RGB frame:
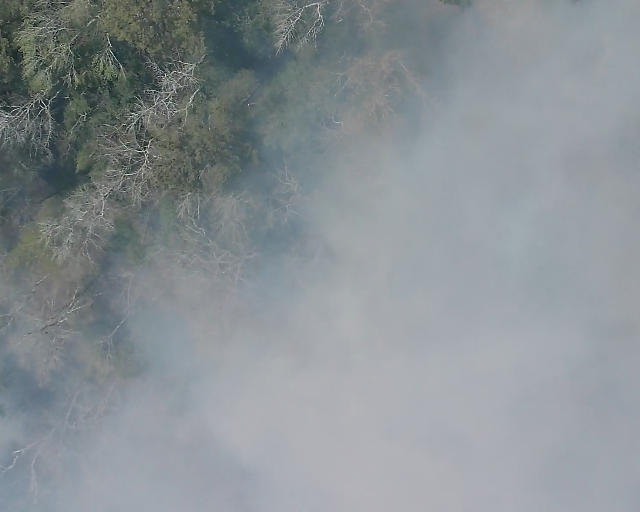
Thermal frame:
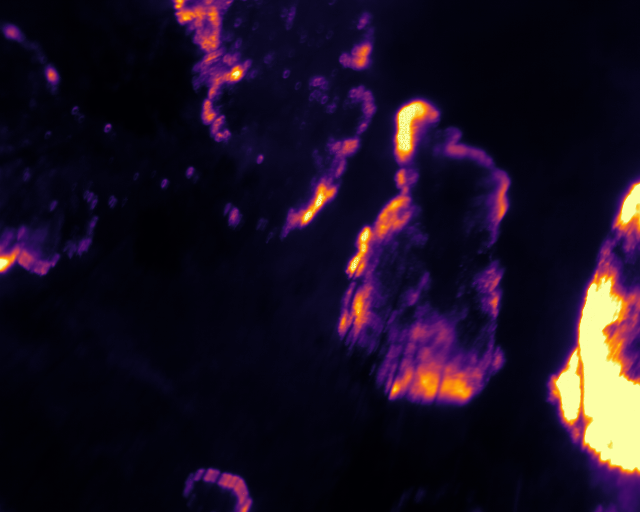
Captured: 2026-02-26 02:31:20
Pixels at or above 80 °C: 26919 (fraction of frame: 0.08215)